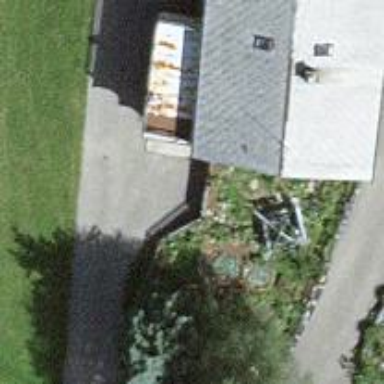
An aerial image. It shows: Farm building with gabled roof.